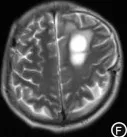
The irregular long T1, T2 signal shadow.
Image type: radiology (mri)